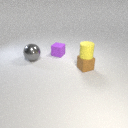
large gray metal sphere to the left of small purple rubber cube